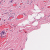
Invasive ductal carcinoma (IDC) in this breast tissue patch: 0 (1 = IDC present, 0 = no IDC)